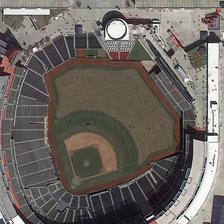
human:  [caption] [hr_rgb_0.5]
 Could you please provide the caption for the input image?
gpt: a circle gymnasium include many grey chairs and a big football field .

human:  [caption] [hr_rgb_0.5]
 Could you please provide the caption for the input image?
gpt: the baseball field, with stand which can contain ten thousands of fans, is majestic .

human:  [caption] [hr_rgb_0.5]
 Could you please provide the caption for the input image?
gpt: a baseball field is near two empty parking lots and a road .

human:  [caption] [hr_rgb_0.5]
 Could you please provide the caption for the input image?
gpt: a large baseball field is next to a road .

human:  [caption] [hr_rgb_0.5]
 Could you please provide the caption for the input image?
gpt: a large baseball field is next to several buildings .